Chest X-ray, AP view. Patient: 62 years old, sex M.
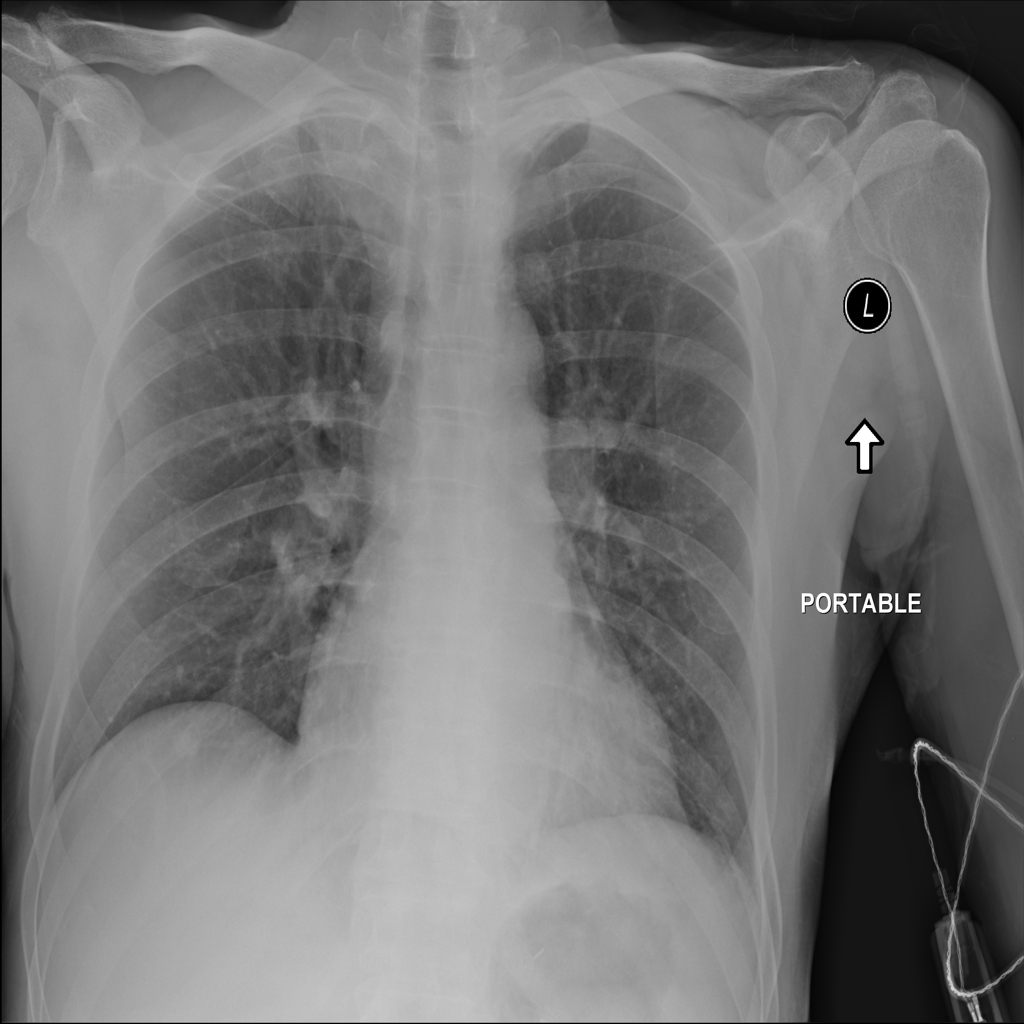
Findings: Nodule